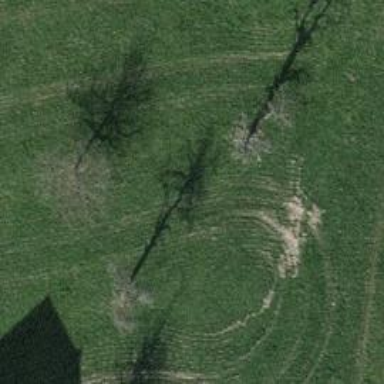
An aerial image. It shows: Single tag "natural: tree."